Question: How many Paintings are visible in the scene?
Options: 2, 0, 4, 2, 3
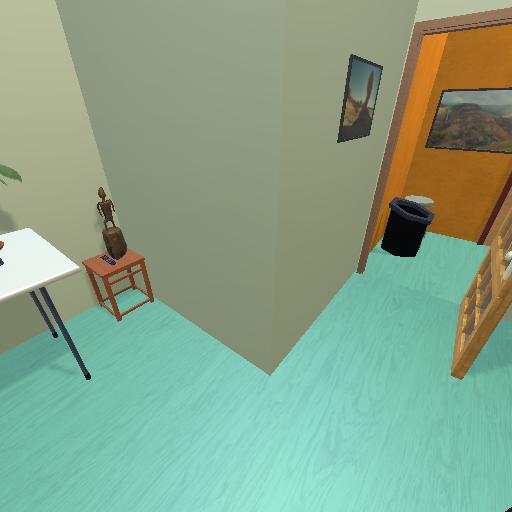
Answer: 2